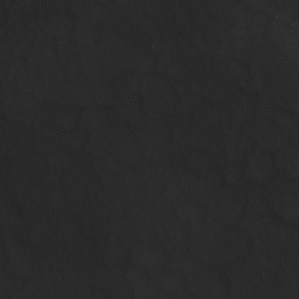
Label: non_frost